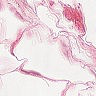
Metastatic tissue present: no